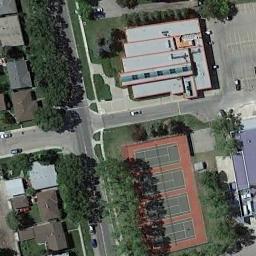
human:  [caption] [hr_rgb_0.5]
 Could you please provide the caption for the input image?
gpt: There is a road distance between tennis courts and buildings surrounded by trees .

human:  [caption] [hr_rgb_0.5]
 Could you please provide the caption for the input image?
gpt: There are many buildings of different shapes beside the tennis courts .

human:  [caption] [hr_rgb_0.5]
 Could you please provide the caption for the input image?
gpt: The tennis court is on the grass next to some buildings and trees .

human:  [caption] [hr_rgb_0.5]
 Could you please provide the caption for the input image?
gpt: There is a tennis court on the upper right .

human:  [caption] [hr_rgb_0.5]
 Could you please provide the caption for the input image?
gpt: There are some green trees and buildings beside the tennis courts .